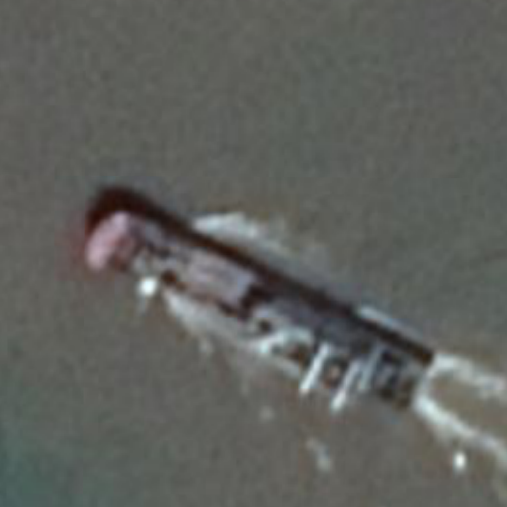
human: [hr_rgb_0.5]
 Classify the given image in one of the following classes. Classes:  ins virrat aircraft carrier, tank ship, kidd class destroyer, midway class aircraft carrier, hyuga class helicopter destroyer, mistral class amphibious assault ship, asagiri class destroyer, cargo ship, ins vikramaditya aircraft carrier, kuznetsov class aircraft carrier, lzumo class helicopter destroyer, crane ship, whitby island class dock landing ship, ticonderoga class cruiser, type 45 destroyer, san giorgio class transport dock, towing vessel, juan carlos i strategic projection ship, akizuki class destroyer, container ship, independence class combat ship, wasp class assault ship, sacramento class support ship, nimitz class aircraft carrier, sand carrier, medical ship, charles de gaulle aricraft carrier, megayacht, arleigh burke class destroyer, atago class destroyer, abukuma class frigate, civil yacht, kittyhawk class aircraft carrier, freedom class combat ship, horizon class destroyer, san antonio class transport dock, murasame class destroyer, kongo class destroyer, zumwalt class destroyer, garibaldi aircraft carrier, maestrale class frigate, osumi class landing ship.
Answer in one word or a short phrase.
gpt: Cargo ship